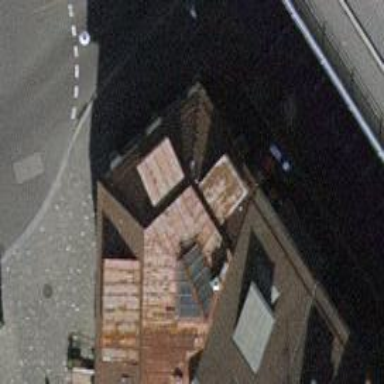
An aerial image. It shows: Café.